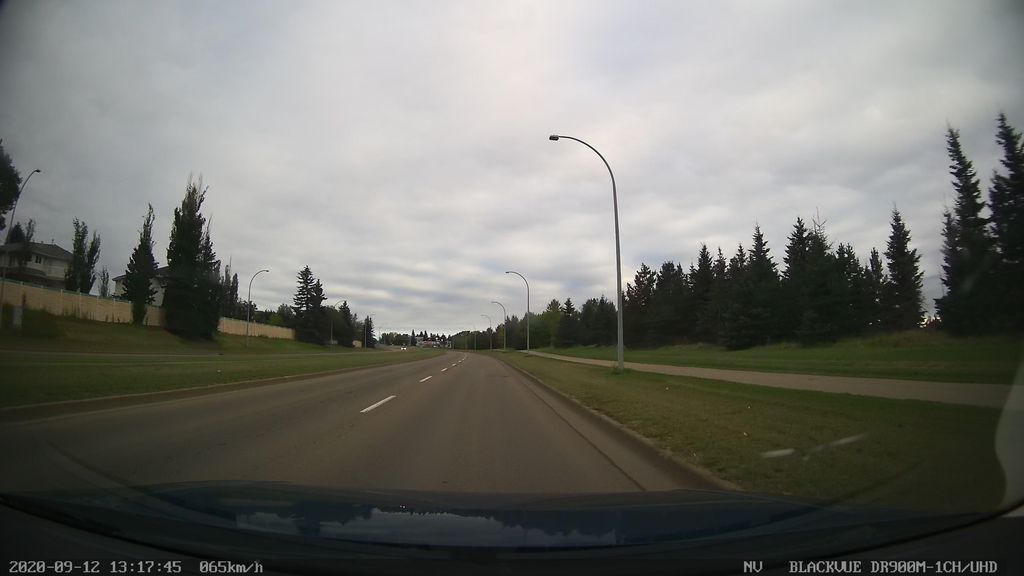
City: edmonton